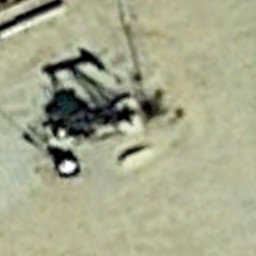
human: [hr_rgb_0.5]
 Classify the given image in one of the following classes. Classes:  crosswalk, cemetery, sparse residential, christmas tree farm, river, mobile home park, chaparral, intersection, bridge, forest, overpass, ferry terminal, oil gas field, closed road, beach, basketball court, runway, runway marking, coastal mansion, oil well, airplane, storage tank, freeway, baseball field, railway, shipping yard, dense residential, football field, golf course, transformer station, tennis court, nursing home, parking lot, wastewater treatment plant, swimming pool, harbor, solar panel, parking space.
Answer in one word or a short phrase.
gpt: oil well